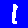
Digit: 1